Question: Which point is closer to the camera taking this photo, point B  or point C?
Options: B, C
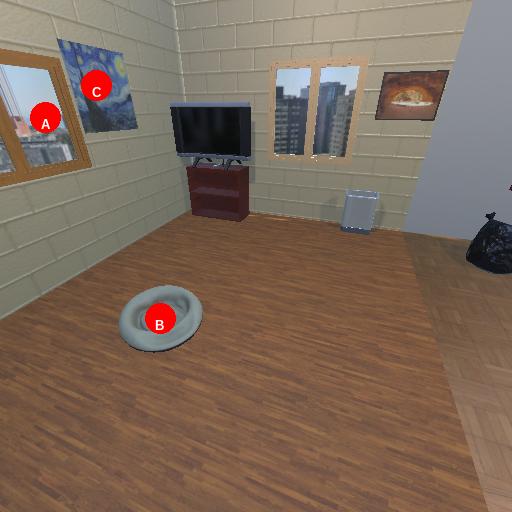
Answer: B